Field crop: tomato
Growth stage: 2
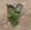
Species: solanum